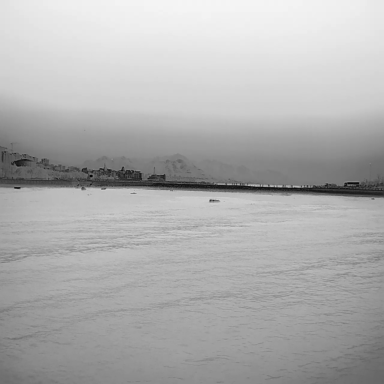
There is a bulk_carrier in the infrared image.